Aerial crown-view tile of a tropical tree (Barro Colorado Island, Panama), acquired 20240716:
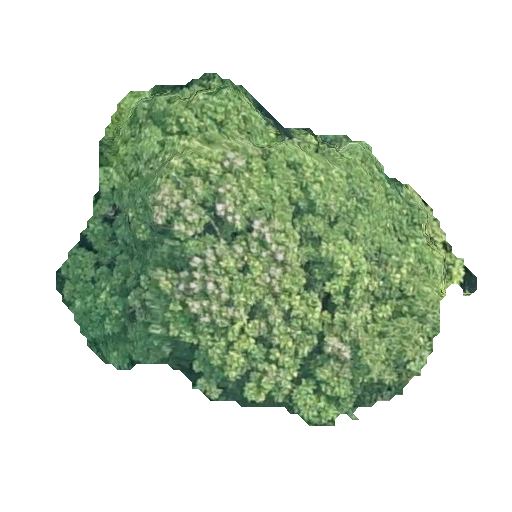
Species: Dipteryx oleifera
GBIF accepted scientific name: Dipteryx oleifera
Crown area: 149.302 m²